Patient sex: F
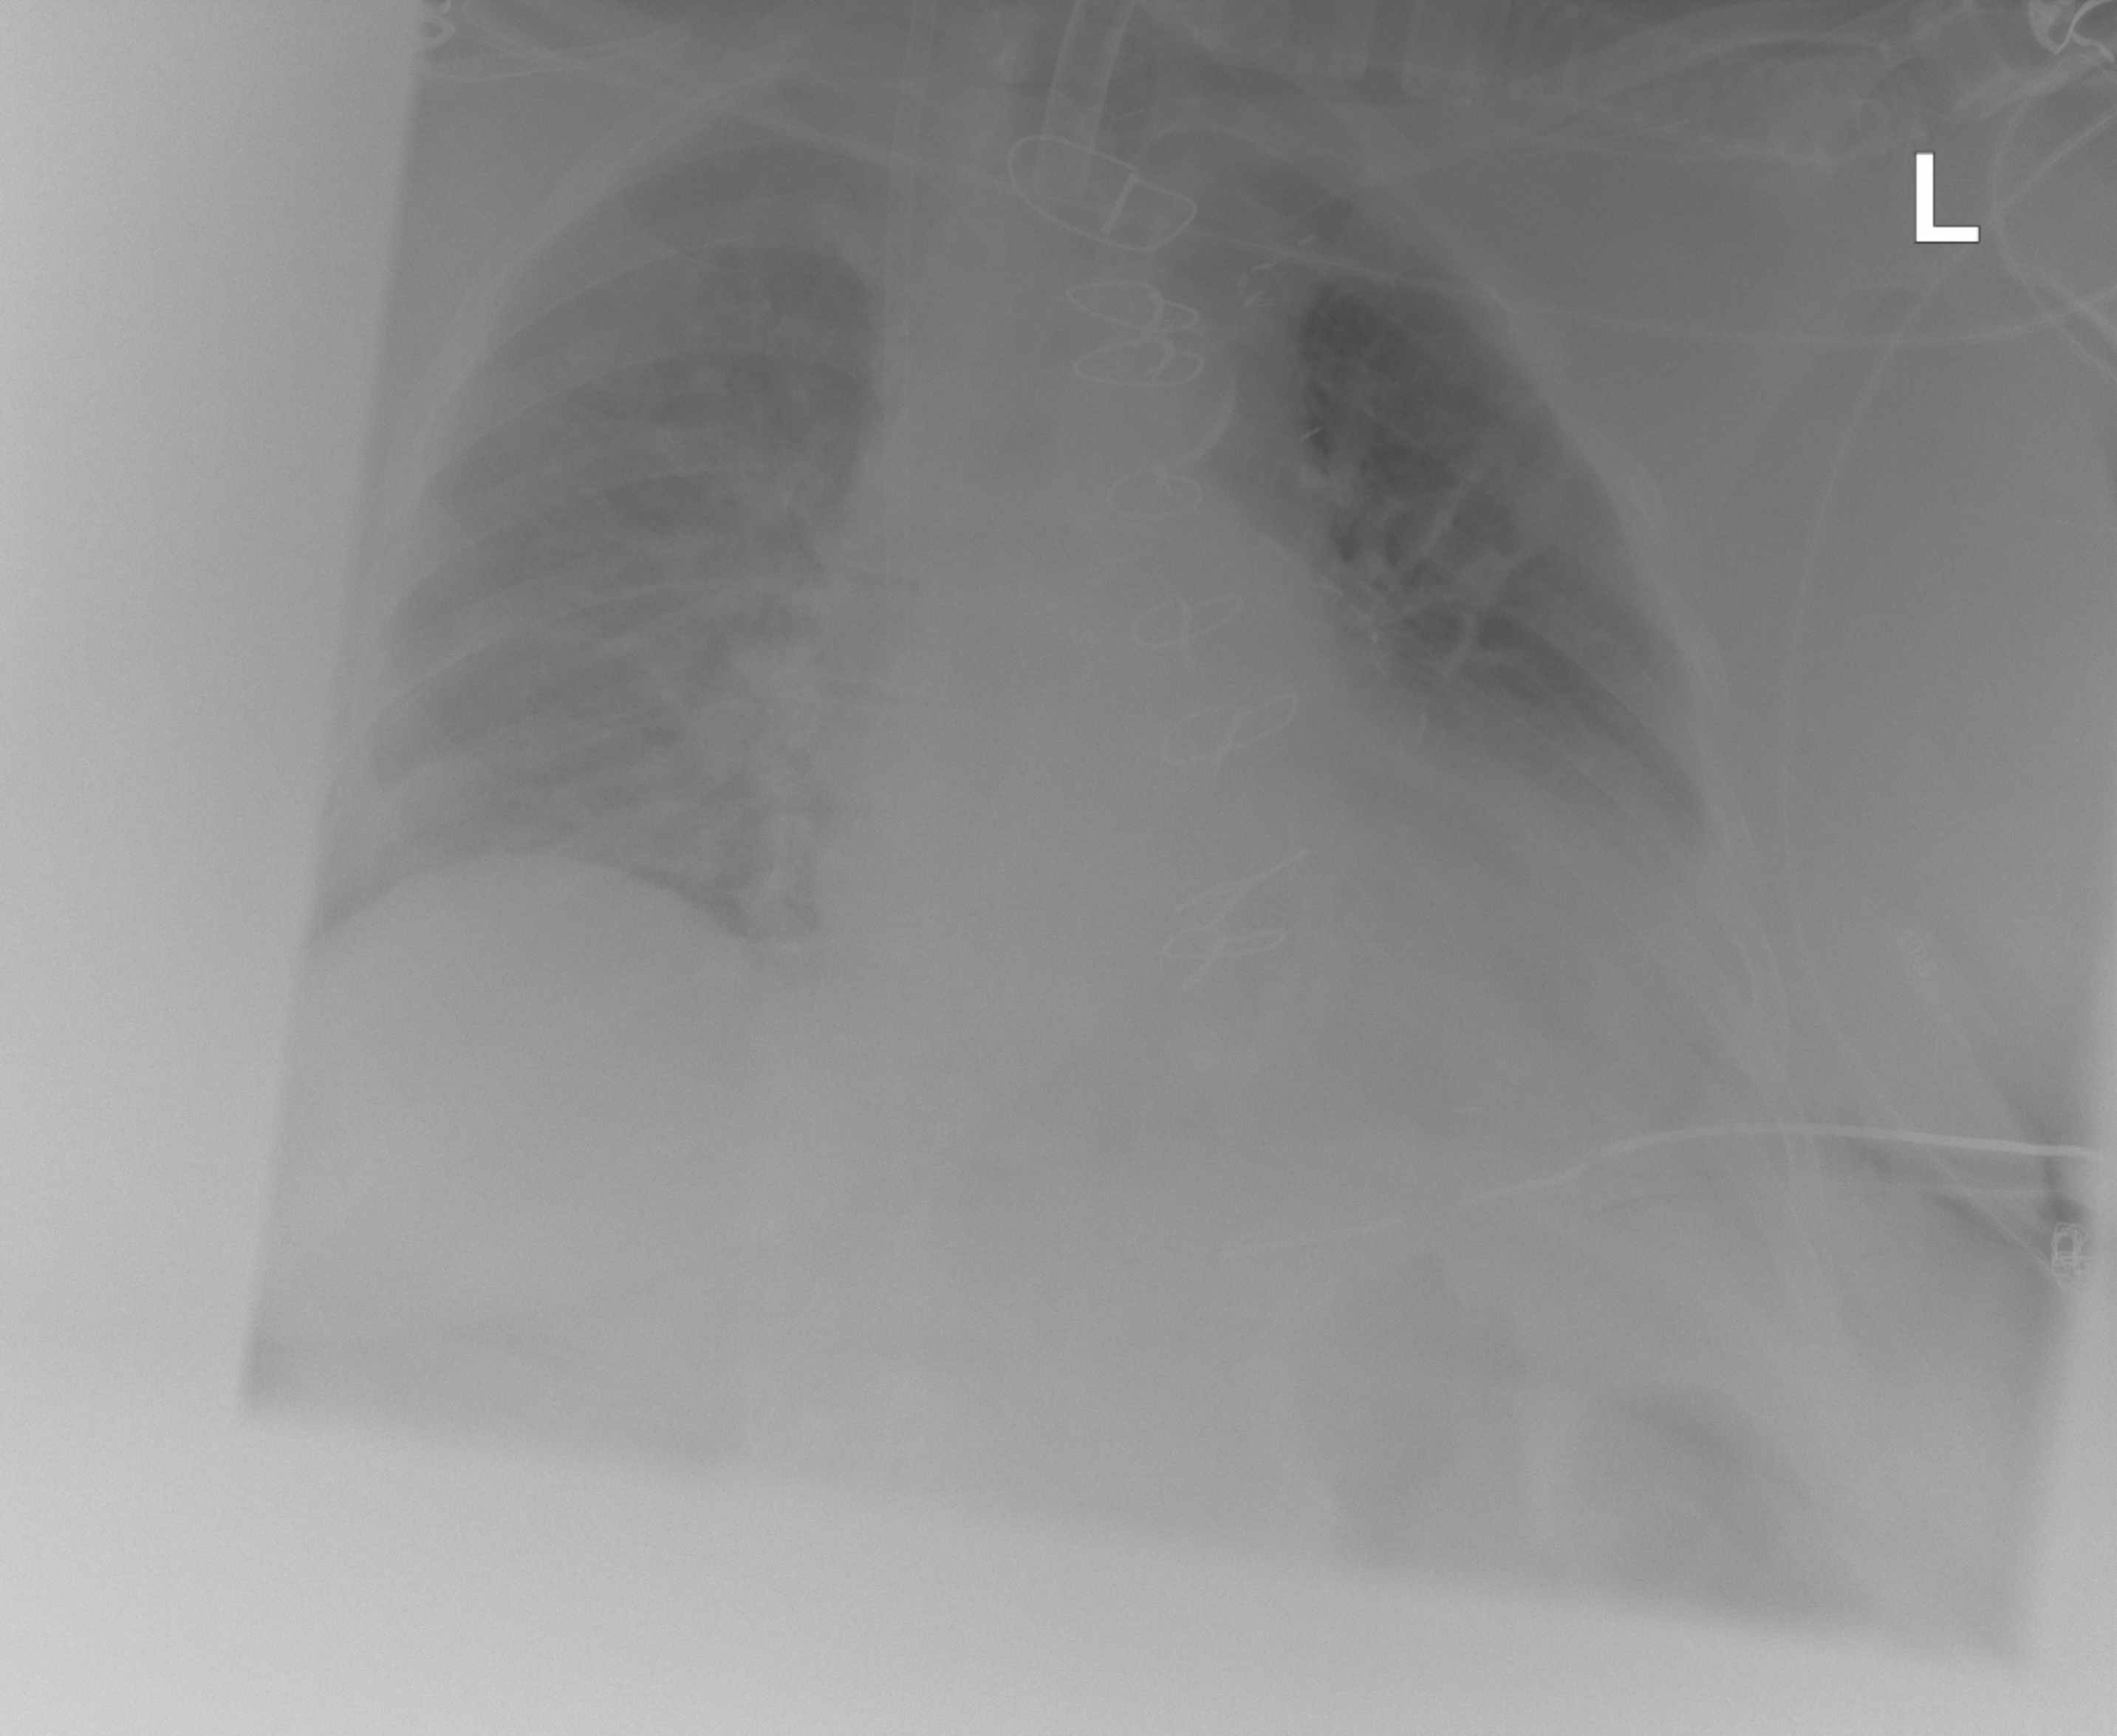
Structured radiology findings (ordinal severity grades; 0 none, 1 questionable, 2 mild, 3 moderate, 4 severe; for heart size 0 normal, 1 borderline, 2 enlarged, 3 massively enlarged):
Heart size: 2
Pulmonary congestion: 2
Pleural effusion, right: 0
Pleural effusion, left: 2
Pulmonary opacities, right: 2
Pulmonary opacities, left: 0
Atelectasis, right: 2
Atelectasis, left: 2